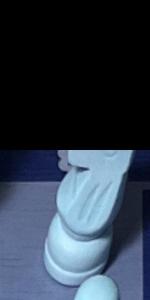
Label: Knight_White